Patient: sex M, age 59
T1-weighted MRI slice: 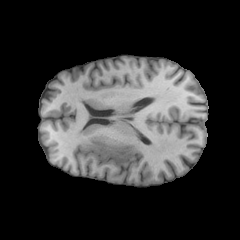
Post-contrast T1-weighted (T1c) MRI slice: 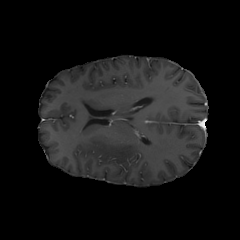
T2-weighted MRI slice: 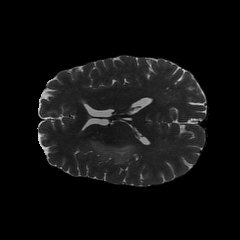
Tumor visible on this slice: yes
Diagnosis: Astrocytoma, IDH-wildtype
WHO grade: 3